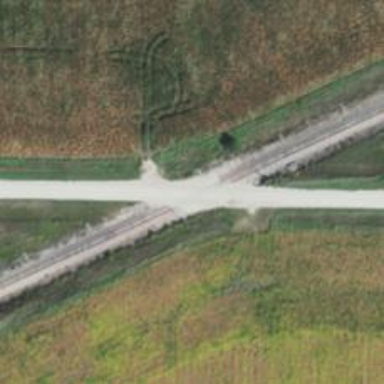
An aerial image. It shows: Railway track.